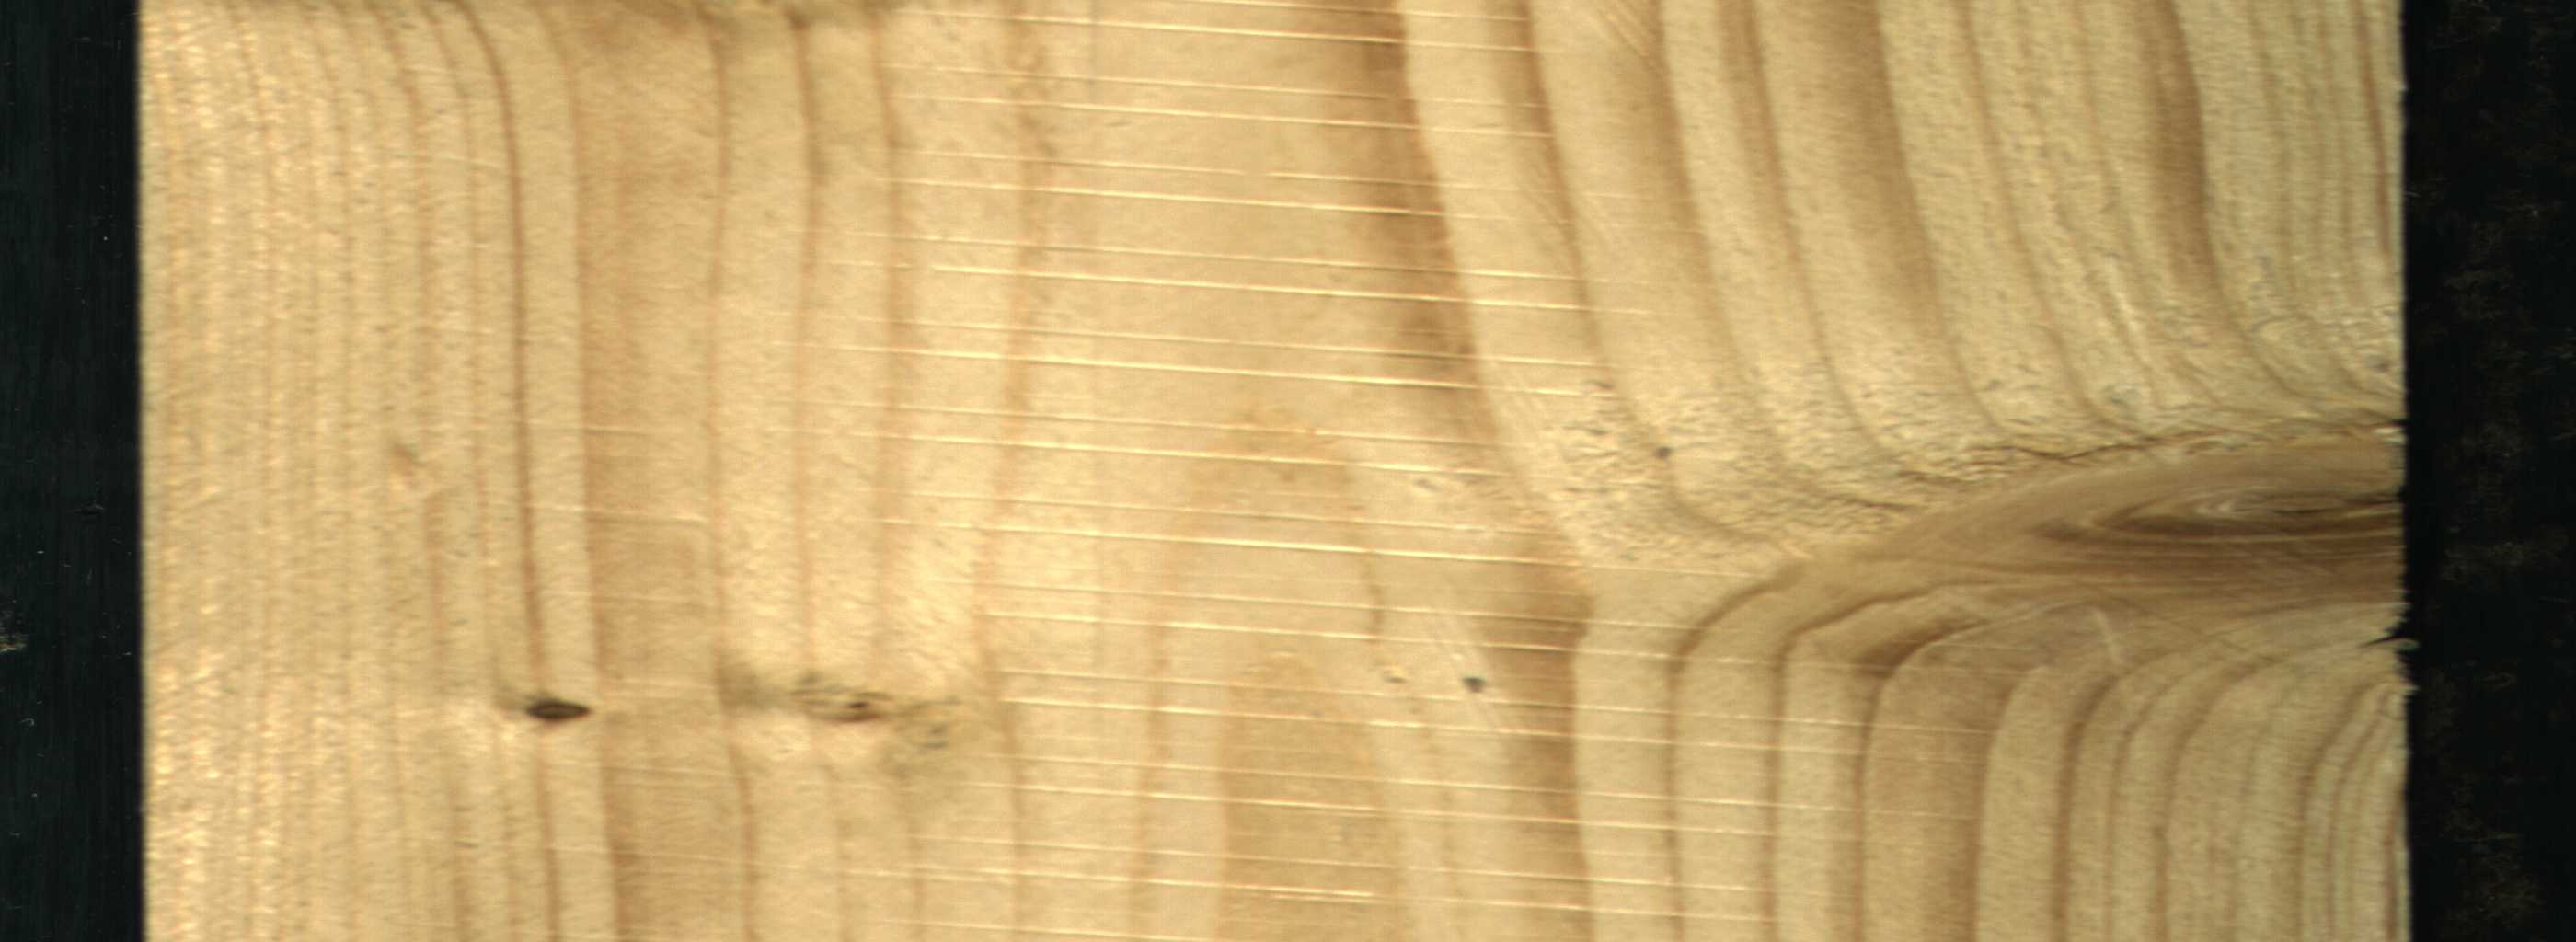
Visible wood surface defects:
Dead_Knot
Live_Knot